Current action and preconditions to check: trajectory_clear

Your task: For each precondition in the list above, predict whether it will hold at this action.

Consider the current scene as observed from the mobile robot's camera, and analyze the predicted future states of all dynamic agents (e.g., people, animals, vehicles, or any moving entities) within the NEXT SECOND.

IMPORTANT: Only answer "very likely" if you are absolutely certain—based on strong, clear evidence—that a dynamic agent will violate the precondition in the predicted future state. Do NOT answer "very likely" for unlikely, ambiguous, or low-probability risks.

Ask yourself for each precondition: Is there a high probability, with clear and convincing evidence, that the predicted future states of any dynamic agent will interfere with the predicted future state of the currently executing action within the NEXT SECOND, causing that precondition to fail?

Assess the risk level based on these predictions. Use "likely" or "very likely" if motions create a clear risk of interference.

Use "neutral" or "improbable" if agents are nearby but their predicted paths are clearly diverging or non-conflicting.

Failure Risk Categories: "very improbable", "improbable", "neutral", "likely", "very likely"

Answer Format: Output ONLY the probability_of_failure value from these categories: "very improbable", "improbable", "neutral", "likely", "very likely"

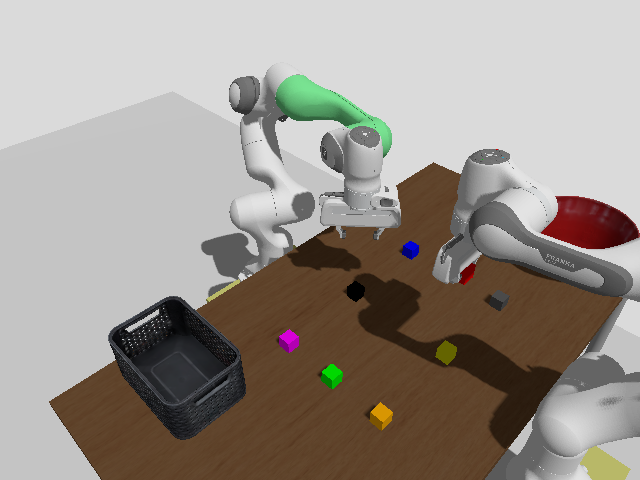

Answer: improbable